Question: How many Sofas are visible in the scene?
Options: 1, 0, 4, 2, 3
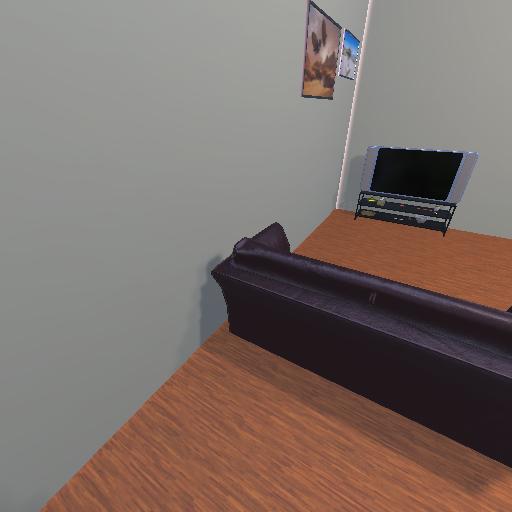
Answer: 1